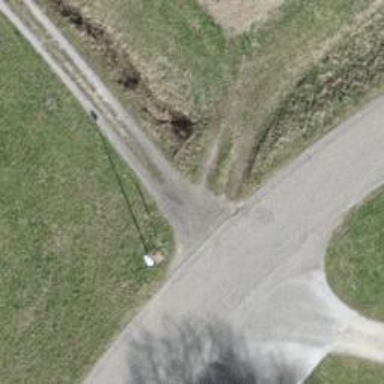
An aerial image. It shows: Unclassified road.